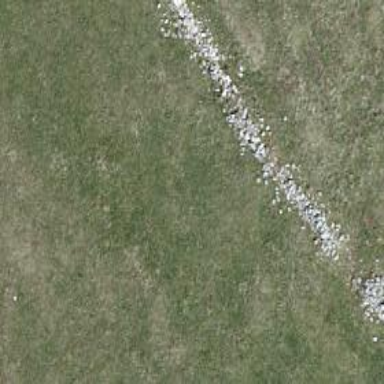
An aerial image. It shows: Dry stone wall barrier.